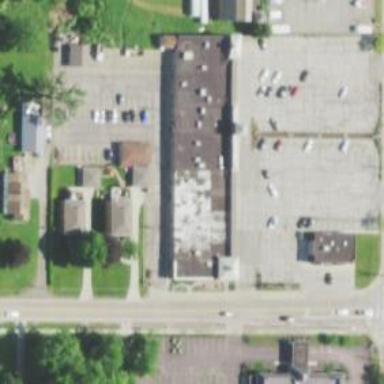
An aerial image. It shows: Retail area.